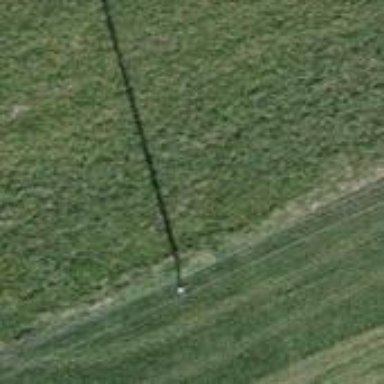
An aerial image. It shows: Power pole.